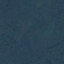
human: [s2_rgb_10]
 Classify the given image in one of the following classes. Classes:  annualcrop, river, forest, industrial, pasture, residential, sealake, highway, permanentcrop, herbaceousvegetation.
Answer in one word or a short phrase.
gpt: Forest